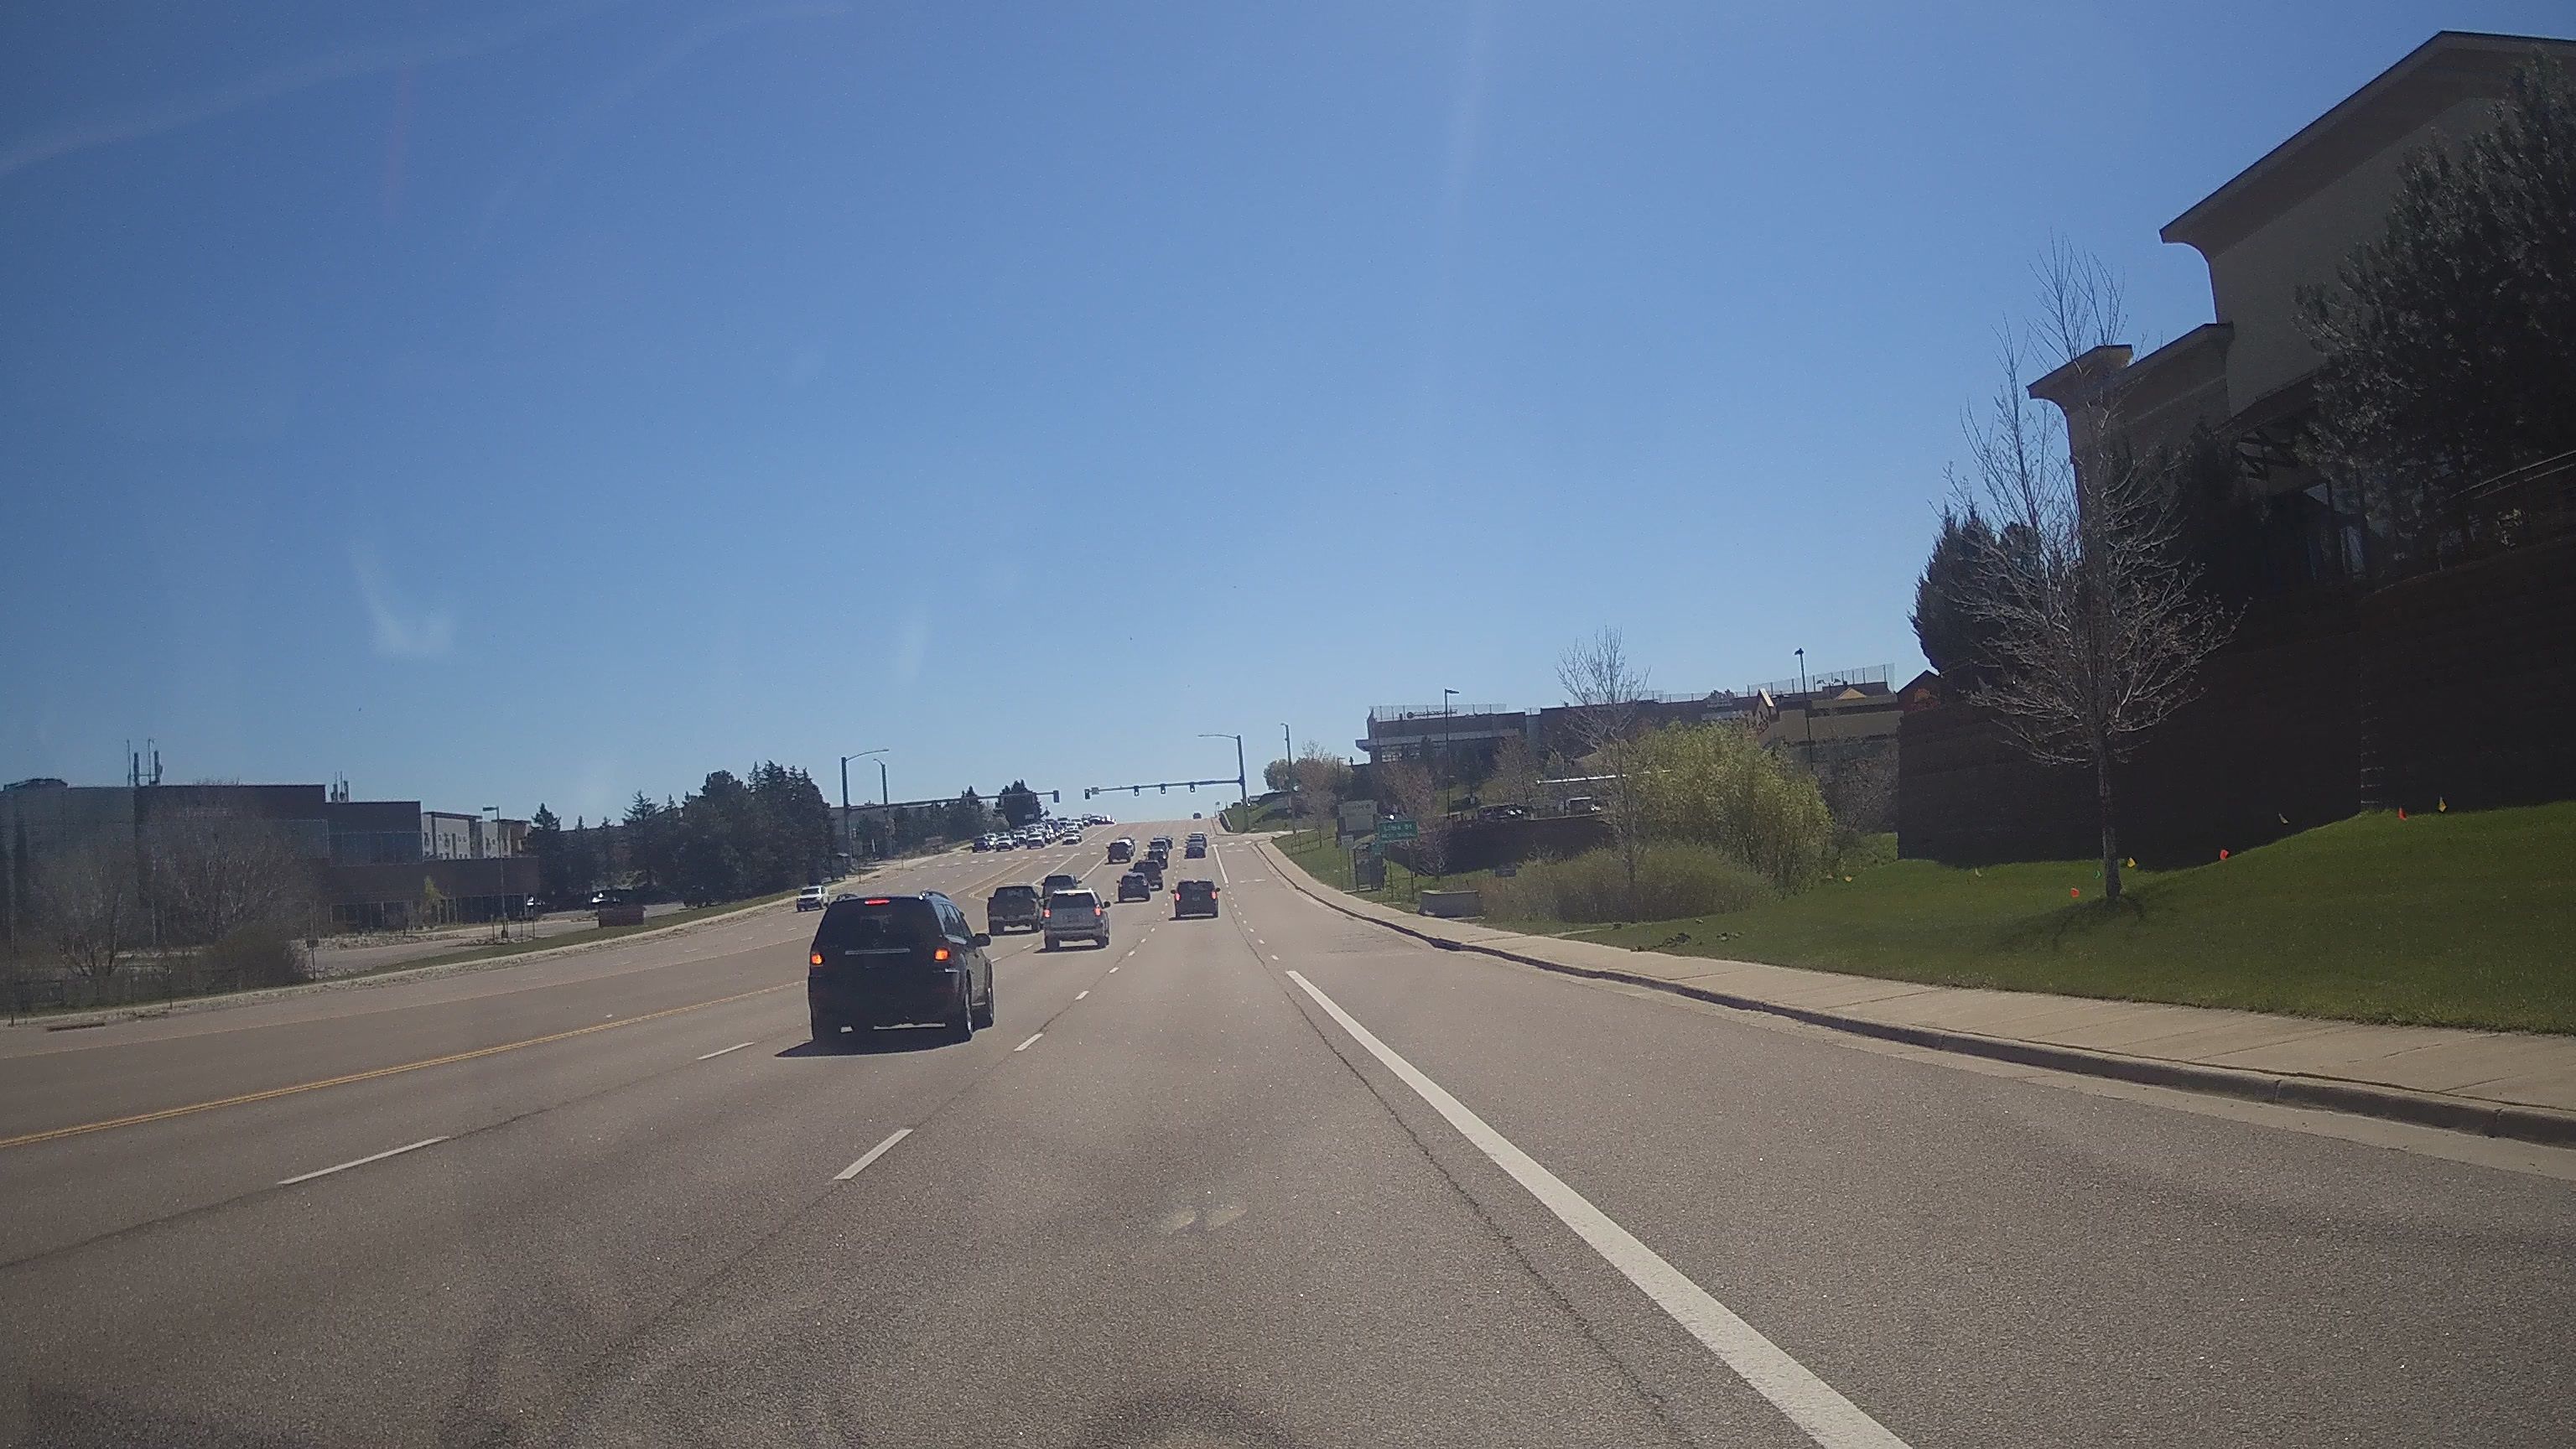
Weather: clear
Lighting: day
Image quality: good
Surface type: driving surface
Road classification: primary
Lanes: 4
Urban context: urban centre
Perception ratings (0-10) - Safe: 5.26, Lively: 5.95, Beautiful: 7.18, Boring: 3.08, Depressing: 2.78, Wealthy: 1.4